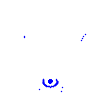
Particle: electron